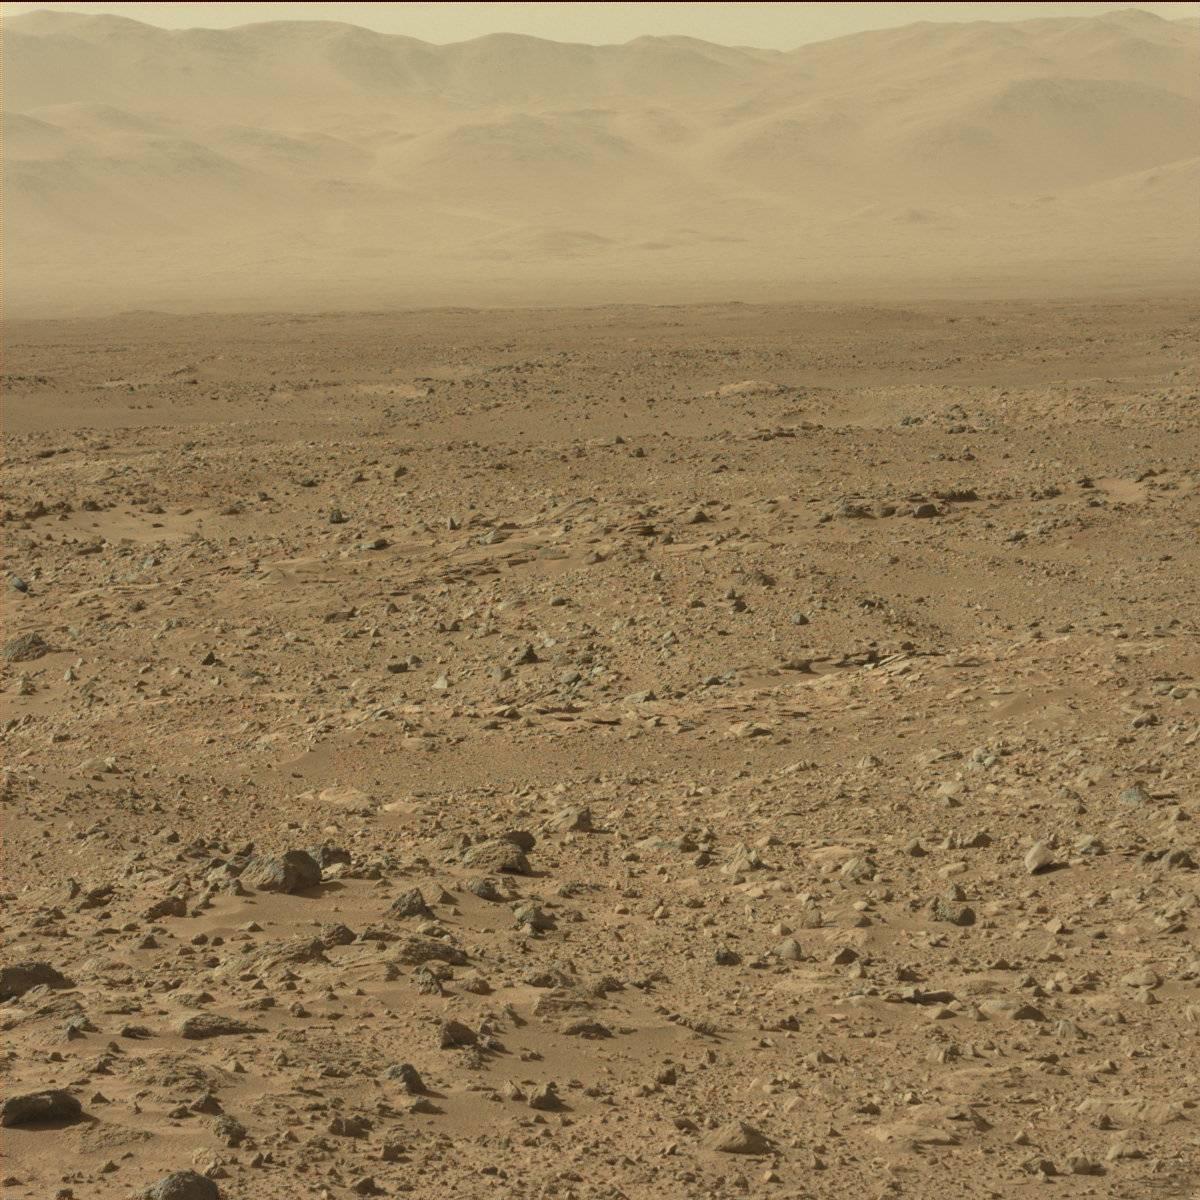
Terrain classes present: Bedrock, Ridge, Sand / Soil, Sky